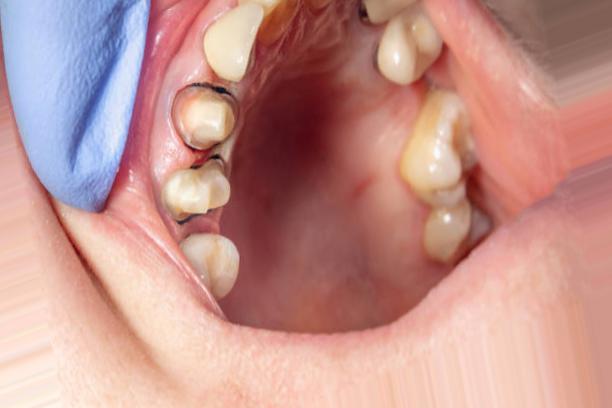
Condition: Caries